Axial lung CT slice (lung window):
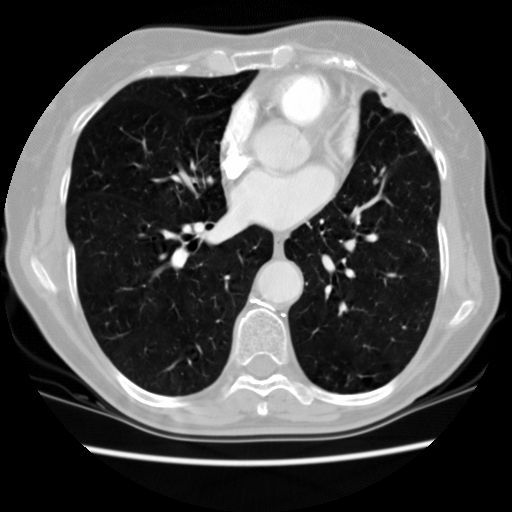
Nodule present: no